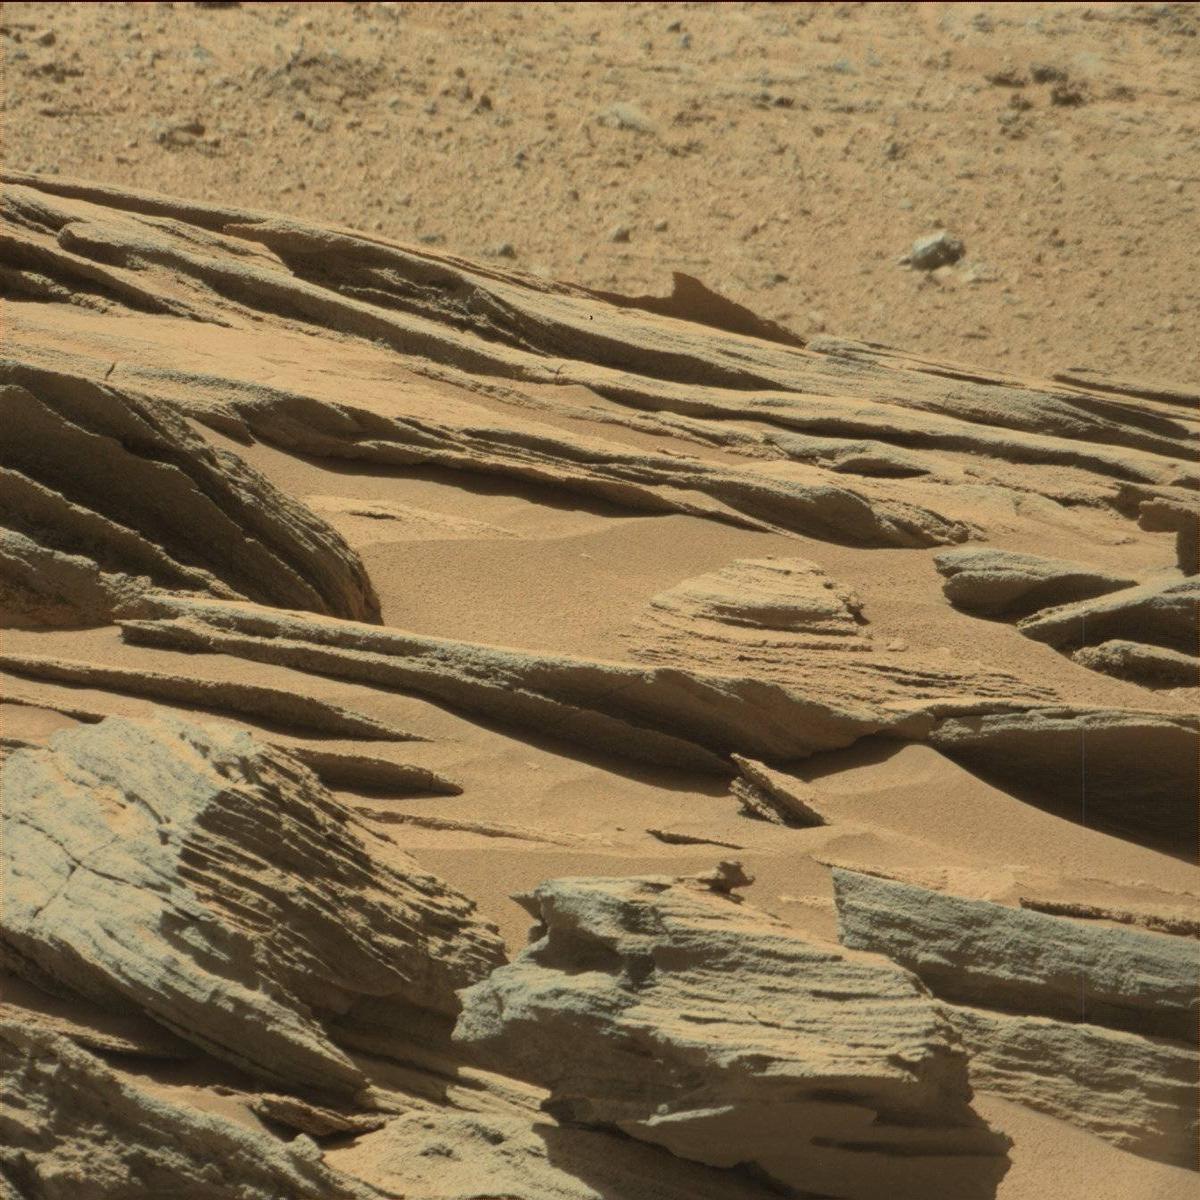
Terrain classes present: Bedrock, Sand / Soil